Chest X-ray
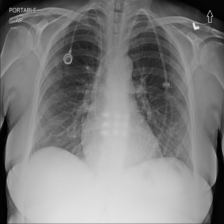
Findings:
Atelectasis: negative
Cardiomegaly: negative
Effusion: negative
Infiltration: negative
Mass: negative
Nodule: negative
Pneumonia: negative
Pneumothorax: negative
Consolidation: negative
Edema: negative
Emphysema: negative
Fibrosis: negative
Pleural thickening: negative
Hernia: negative